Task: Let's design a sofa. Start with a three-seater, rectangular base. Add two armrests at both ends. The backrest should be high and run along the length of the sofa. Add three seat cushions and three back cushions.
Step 196:
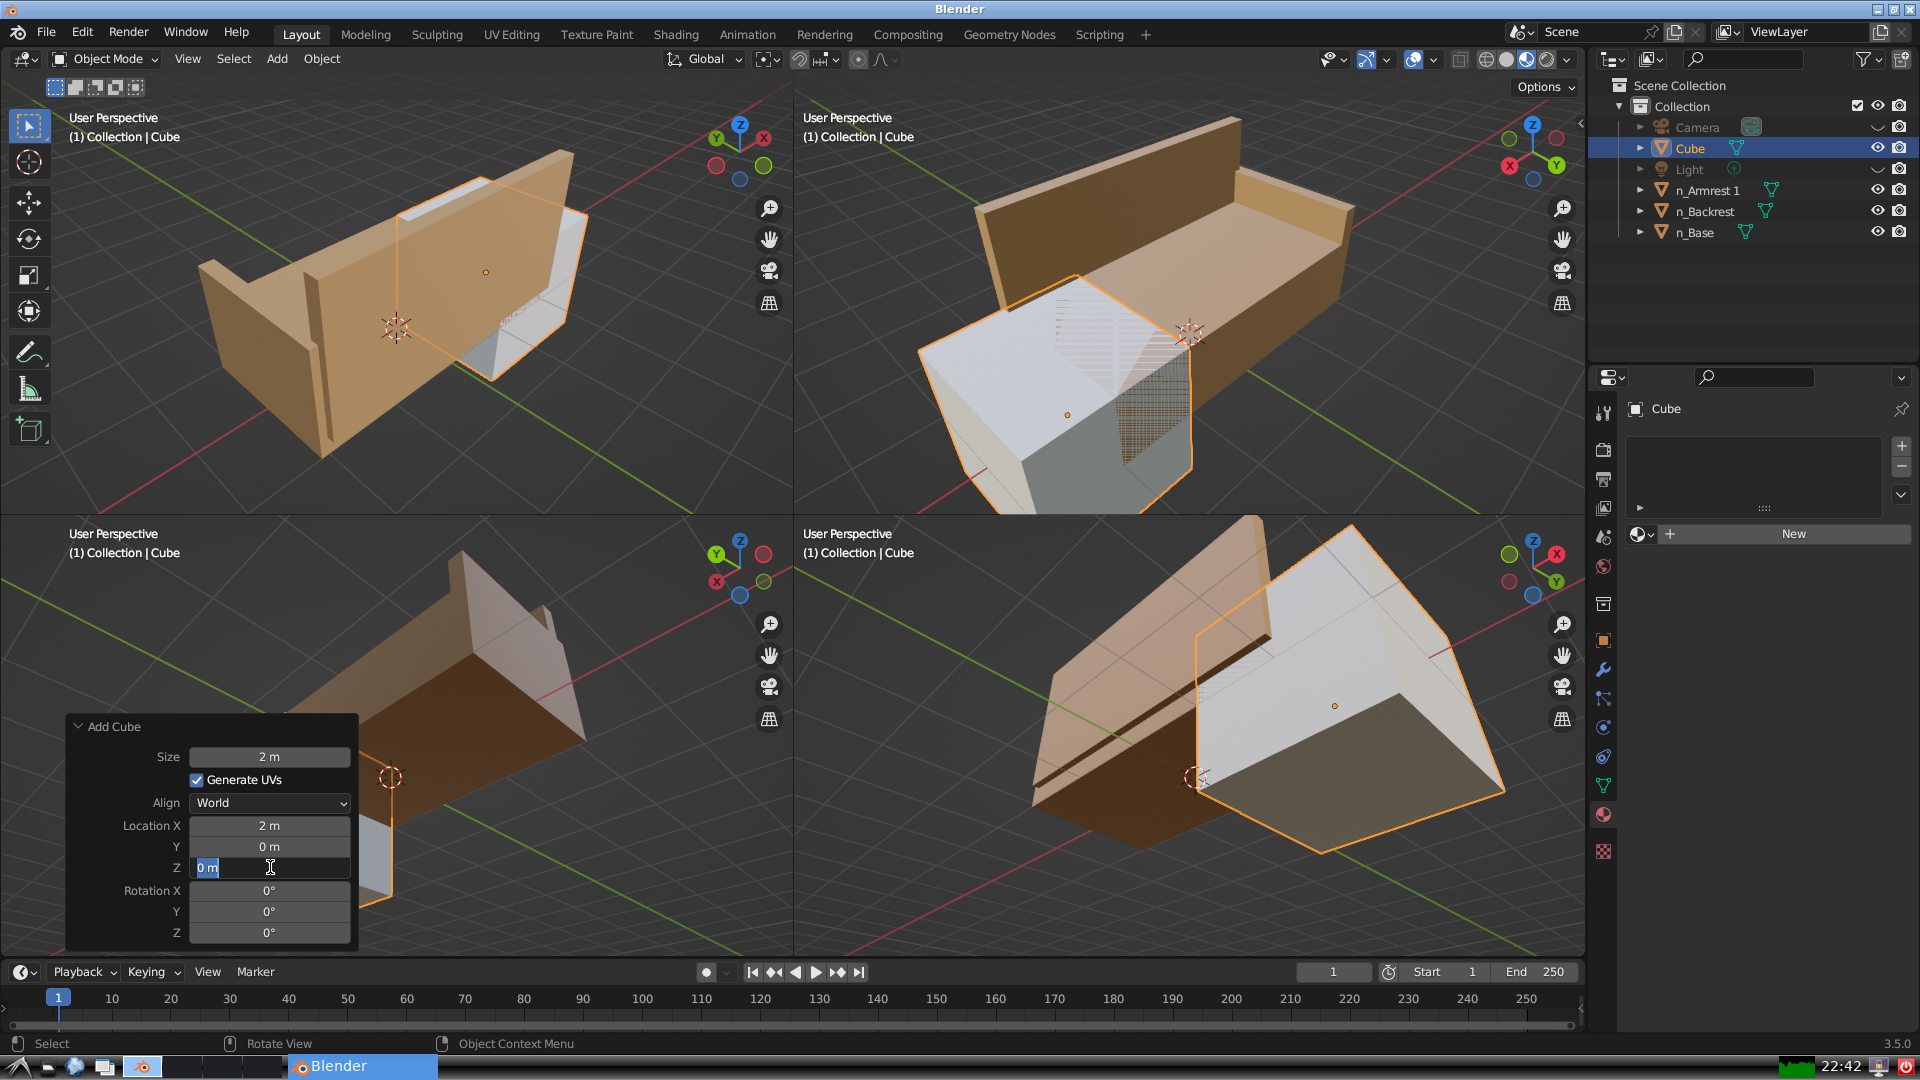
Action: input_text: 0.75